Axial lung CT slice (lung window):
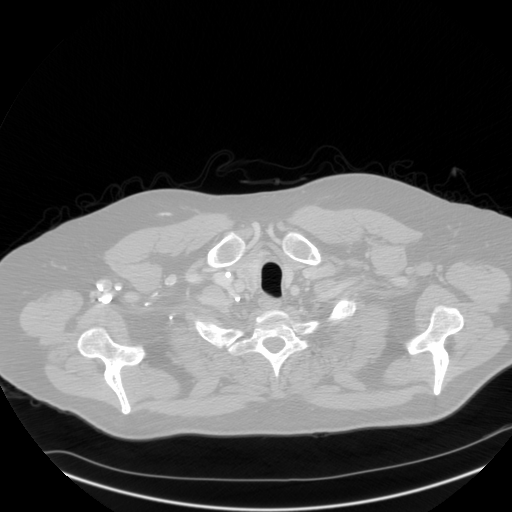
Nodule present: no